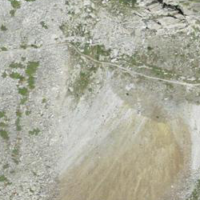
EUNIS habitat code: 31
Species observed at this site:
Chamaenerion dodonaei